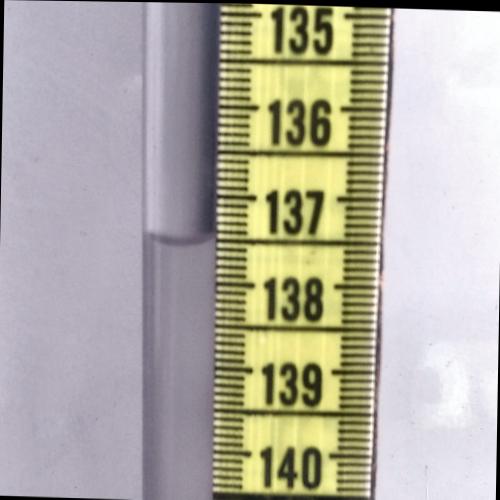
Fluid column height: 137.5 cm